Question: I have small problem.
Code behind:
'''
...
public struct Project
{
string Name;
string Path;
public Project(string Name, string Path = "")
{
this.Name = Name;
this.Path = Path;
}
}
...
'''
Resources code:
'''
<DataTemplate x:Key="ItemProjectTemplate">
<StackPanel>
<Image Source="Assets/project.png" Width="50" Height="50" />
<TextBlock FontSize="22" Text="{Binding Name}" />
</StackPanel>
</DataTemplate>
'''
Normal code in Grid:
'''
<ListView Grid.Column="1" HorizontalAlignment="Left" Height="511"
Margin="25,72,0,0" Grid.Row="1" VerticalAlignment="Top" Width="423"
x:Name="Projects" ItemTemplate="{StaticResource ItemProjectTemplate}" />
'''
I have no problem with ListView source, which is being set in C# code, and also my template is being loaded. But this happens when I'm running my application:

As you can see the project name '(Project.Name') is not being displayed, but in my ListView template is data binding, so it should work. Does anybody know why is my data binding for a text not working? Please help.
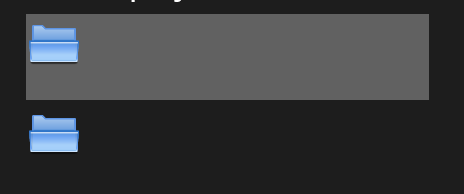
Answer: 'DataBinding' works for 'Properties' and not on 'Fields'. Replace Struct with class and make your fields as properties-
'''
public class Project
{
public string Name {get; set;}
public string Path {get; set;}
public Project(string Name, string Path = "")
{
this.Name = Name;
this.Path = Path;
}
}
'''